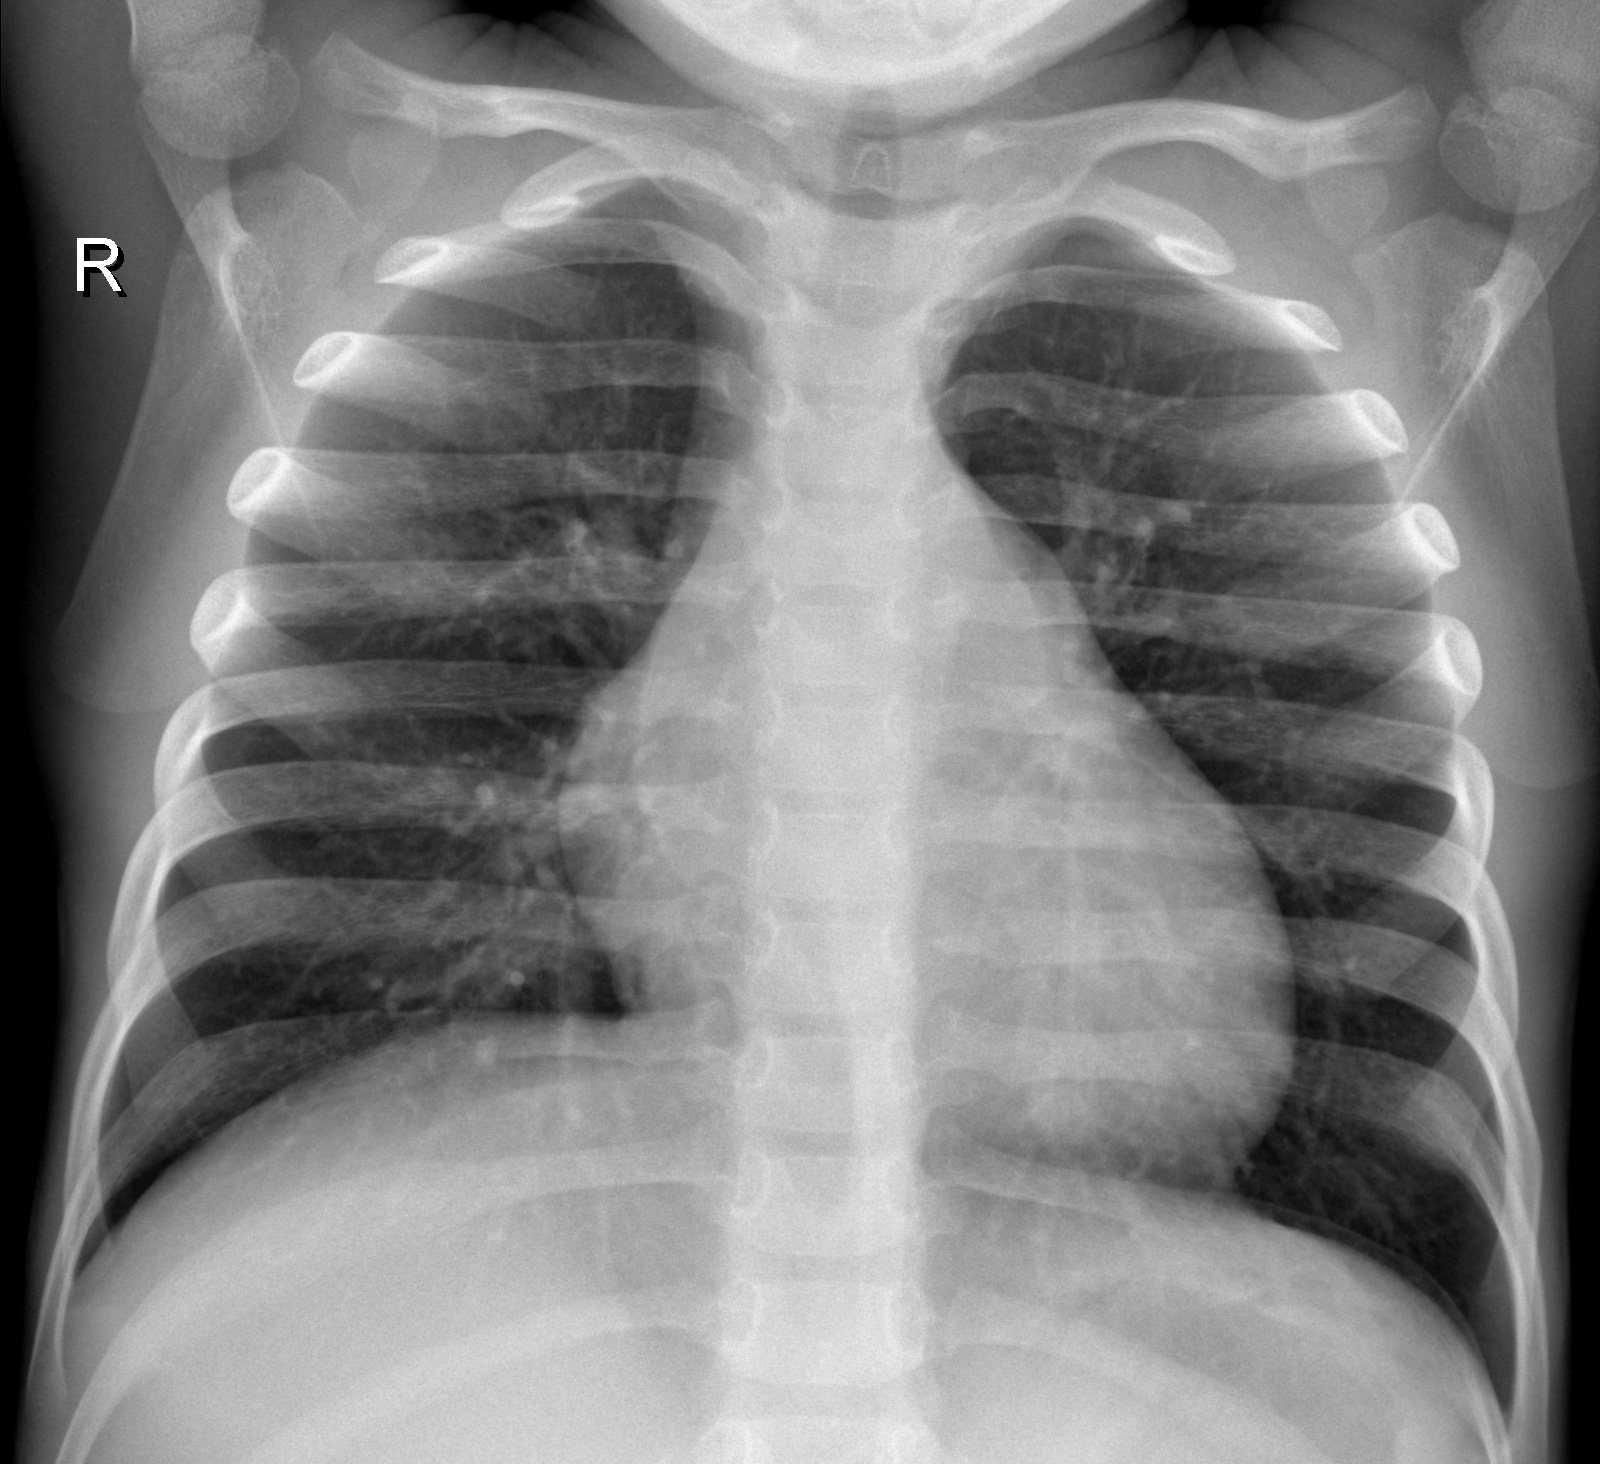
Diagnosis: NORMAL